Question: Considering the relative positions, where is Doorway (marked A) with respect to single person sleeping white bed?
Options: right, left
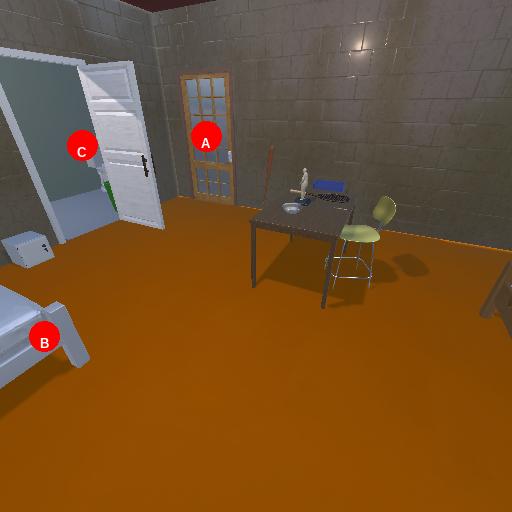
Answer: right